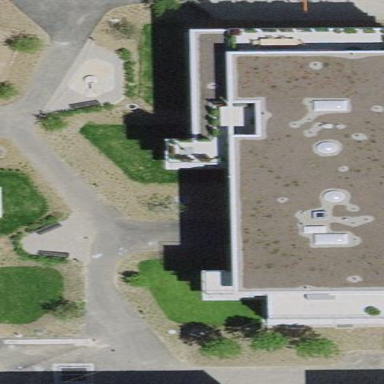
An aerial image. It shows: Building.